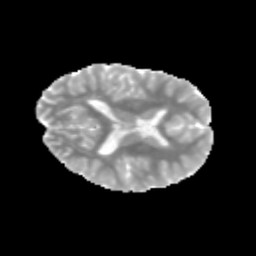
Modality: MD
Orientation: axial
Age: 11
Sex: male
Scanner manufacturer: siemens
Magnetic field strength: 3 T
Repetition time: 3.8 s
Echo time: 0.07 s